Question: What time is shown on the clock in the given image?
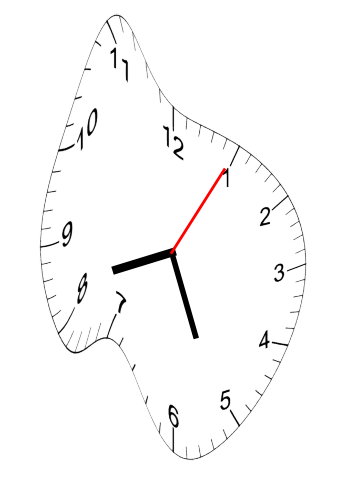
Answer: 08:26:05